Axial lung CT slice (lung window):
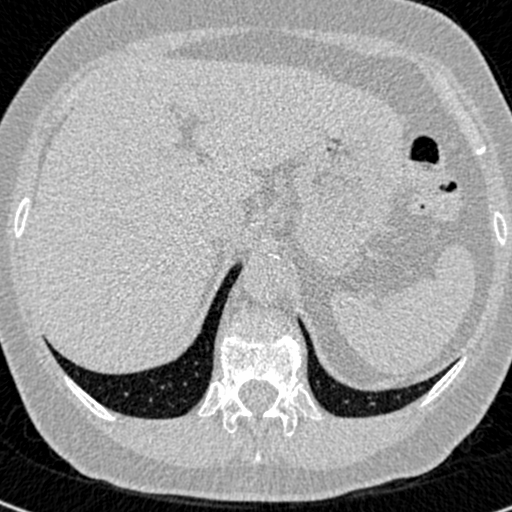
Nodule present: no